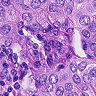
Metastatic tissue present: yes